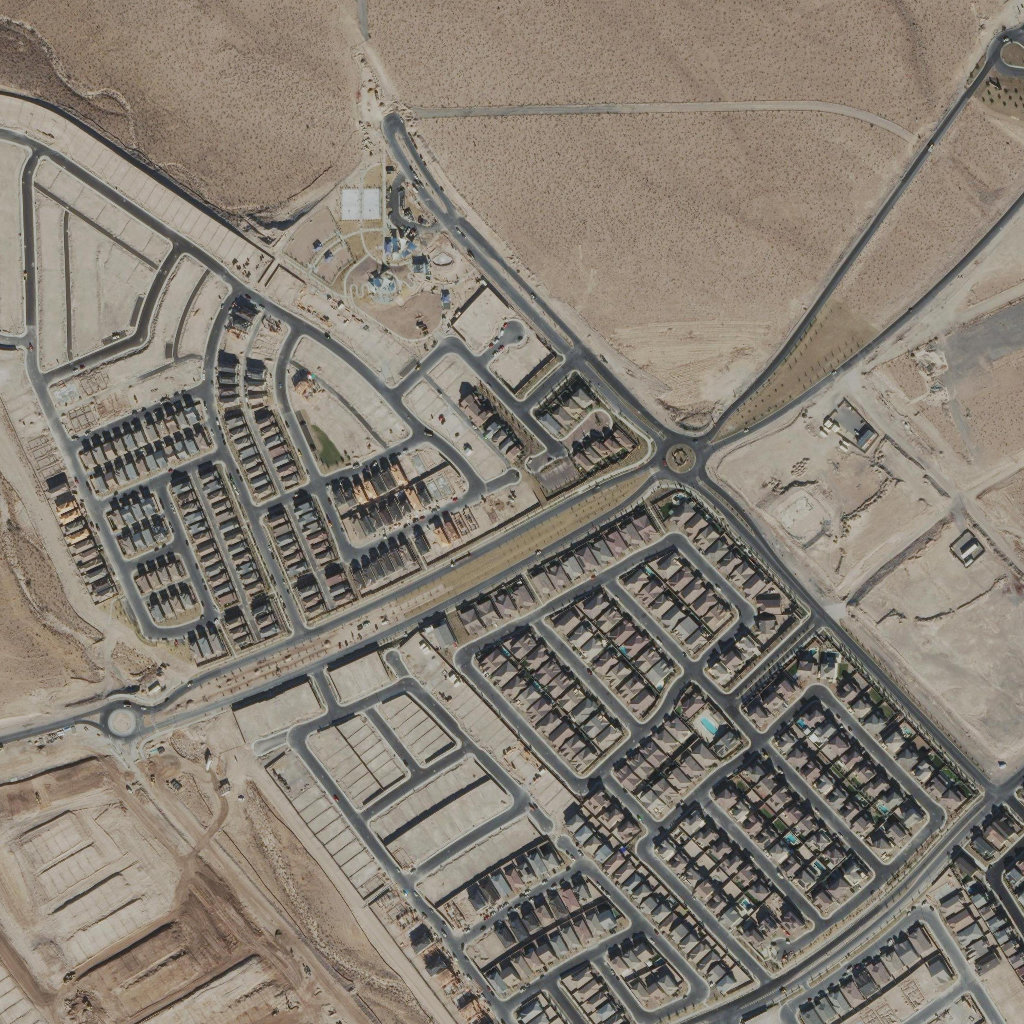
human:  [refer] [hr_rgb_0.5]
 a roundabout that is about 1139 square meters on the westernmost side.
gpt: <box>[[9, 68, 14, 72, 0]]</box>